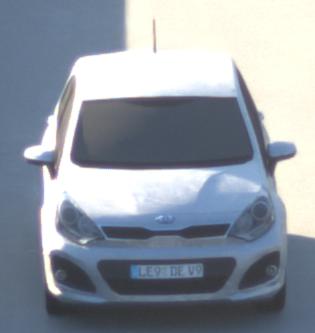
Make: KIA
Model: Rio 1.2
Detailed model: Rio (UB)
Model produced from: 2011/09
Model produced until: 2015/01
Doors: 3
Color: white
Road condition: dry road
Daytime: sunrise or sunset
Contrast: medium contrast